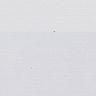
Metastatic tissue present: no